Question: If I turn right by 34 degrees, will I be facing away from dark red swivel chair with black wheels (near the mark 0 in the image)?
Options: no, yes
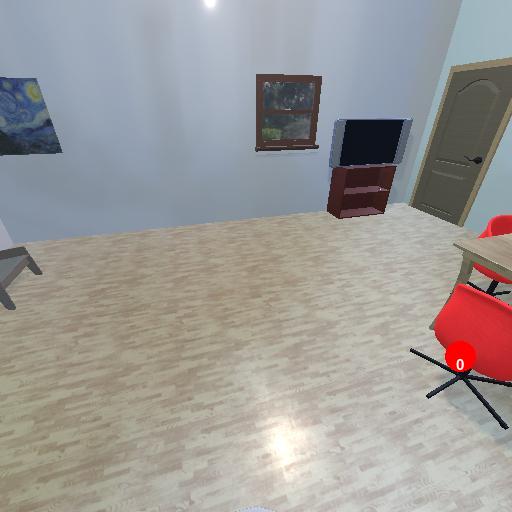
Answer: no